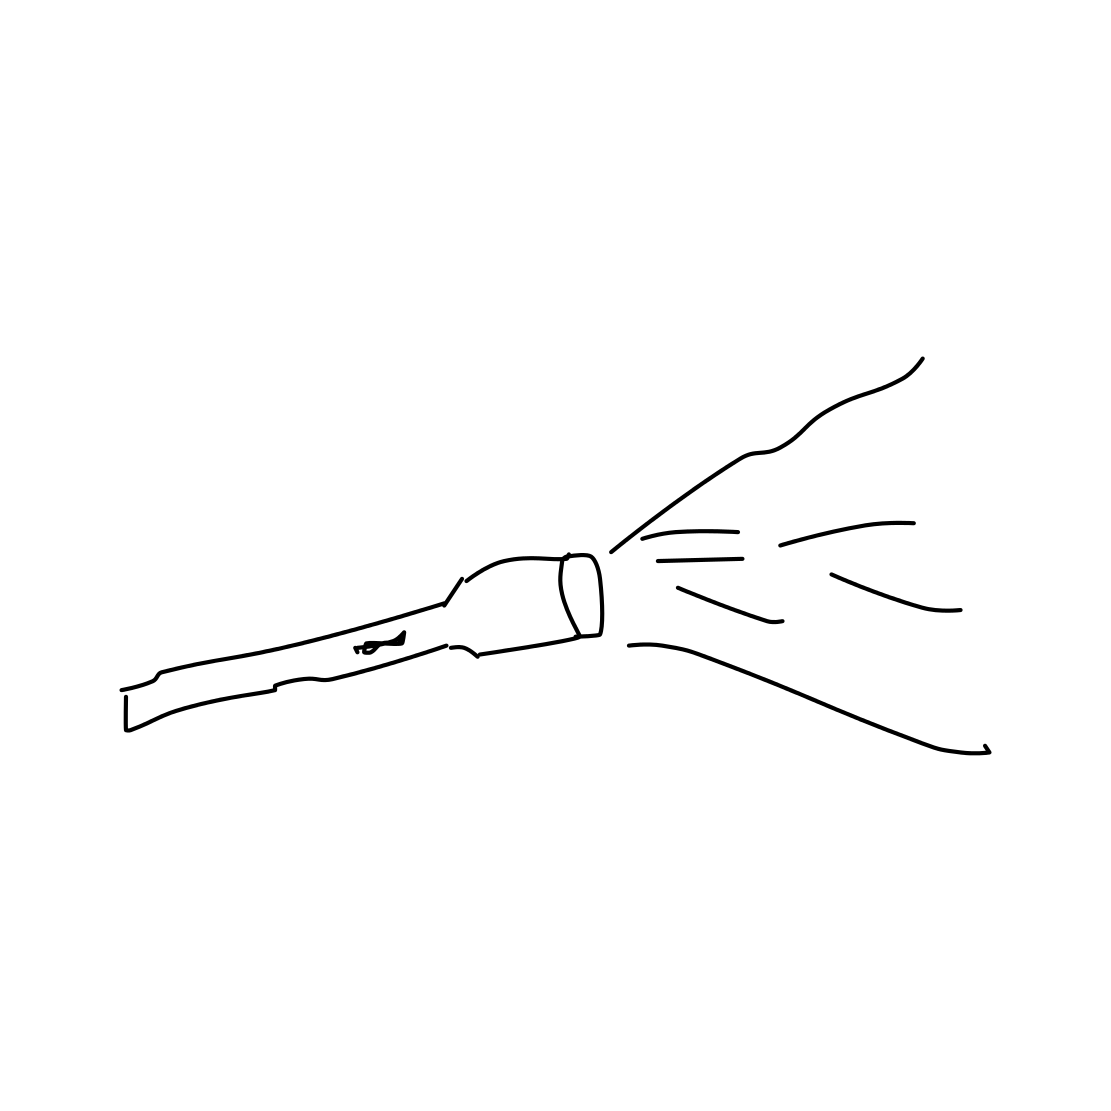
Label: flashlight